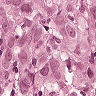
Metastatic tissue present: yes